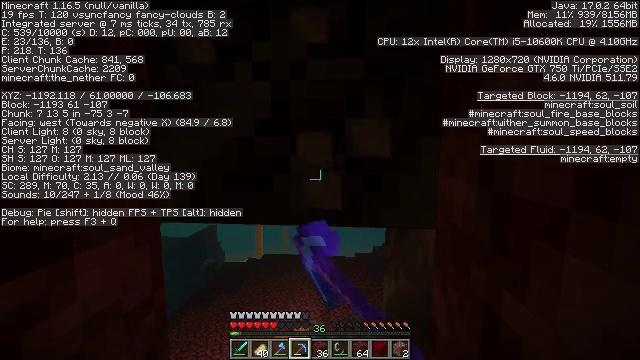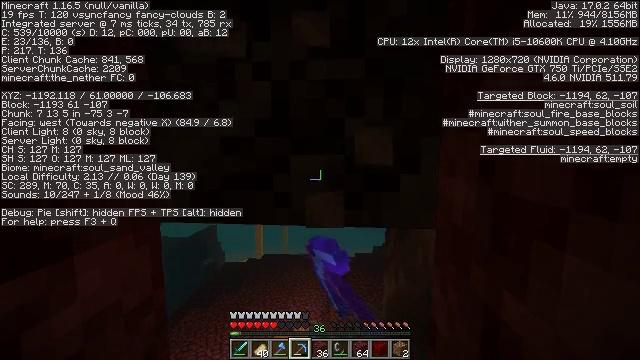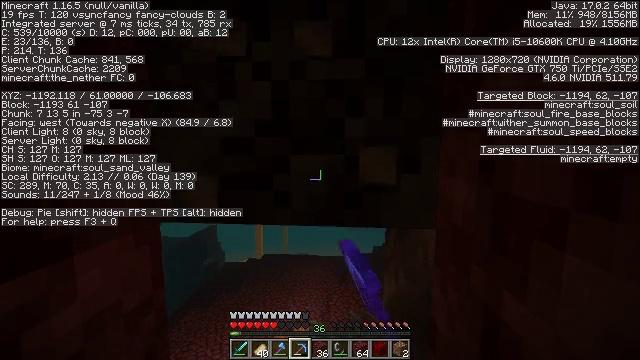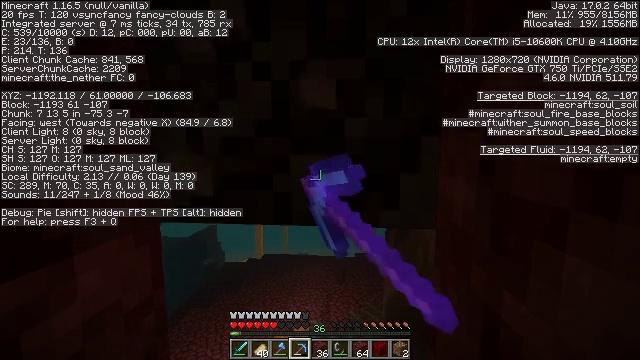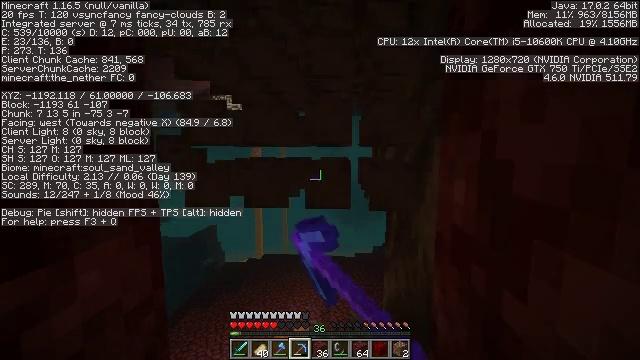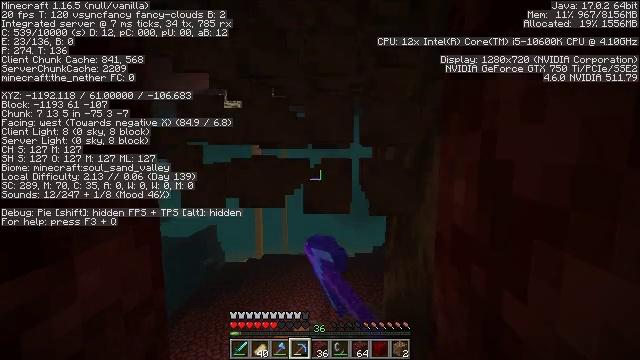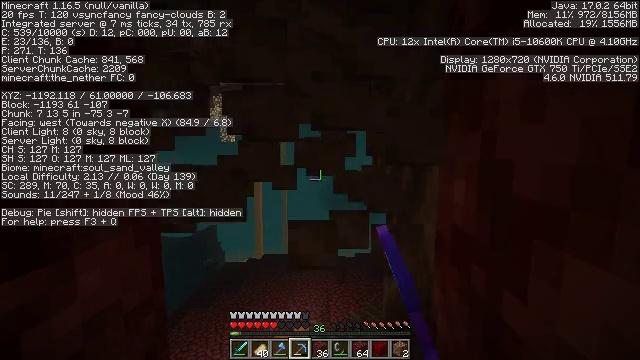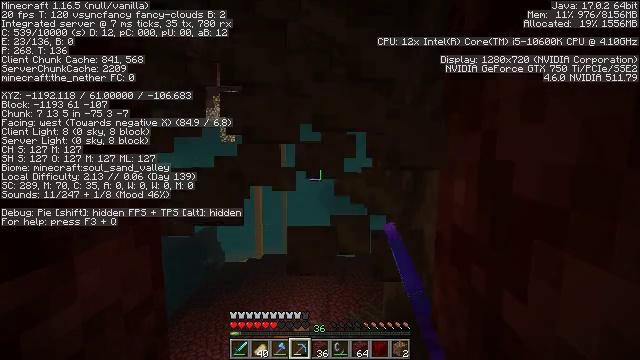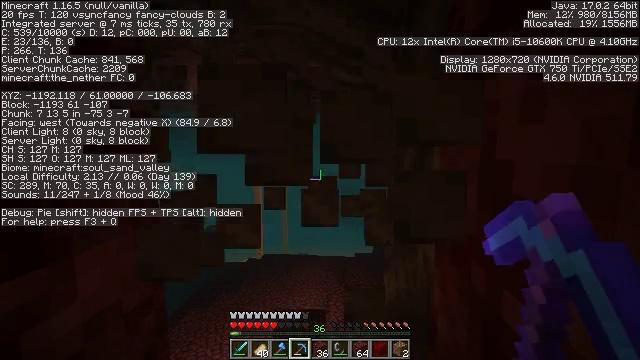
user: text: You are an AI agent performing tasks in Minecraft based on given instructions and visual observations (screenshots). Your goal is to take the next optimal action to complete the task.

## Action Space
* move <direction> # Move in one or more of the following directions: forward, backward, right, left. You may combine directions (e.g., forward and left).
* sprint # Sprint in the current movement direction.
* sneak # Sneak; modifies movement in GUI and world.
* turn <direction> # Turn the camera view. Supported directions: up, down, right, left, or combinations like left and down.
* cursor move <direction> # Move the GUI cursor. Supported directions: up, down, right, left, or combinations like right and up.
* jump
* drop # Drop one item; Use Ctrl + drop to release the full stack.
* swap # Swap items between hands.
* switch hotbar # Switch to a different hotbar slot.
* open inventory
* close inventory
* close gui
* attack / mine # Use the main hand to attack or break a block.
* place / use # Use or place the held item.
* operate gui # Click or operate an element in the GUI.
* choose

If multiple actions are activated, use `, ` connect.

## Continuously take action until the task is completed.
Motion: motion action
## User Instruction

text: Mine soul soil in the Nether.
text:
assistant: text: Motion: sneak, attack / mine
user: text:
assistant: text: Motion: sneak, attack / mine
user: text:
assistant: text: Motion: sneak, attack / mine
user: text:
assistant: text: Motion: sneak, attack / mine
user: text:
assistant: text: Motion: sneak, attack / mine
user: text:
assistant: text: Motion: sneak, attack / mine
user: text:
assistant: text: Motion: sneak, attack / mine
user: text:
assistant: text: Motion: sneak, attack / mine
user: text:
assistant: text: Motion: sneak, attack / mine